Aerial crown-view tile of a tropical tree (Barro Colorado Island, Panama), acquired 20240611:
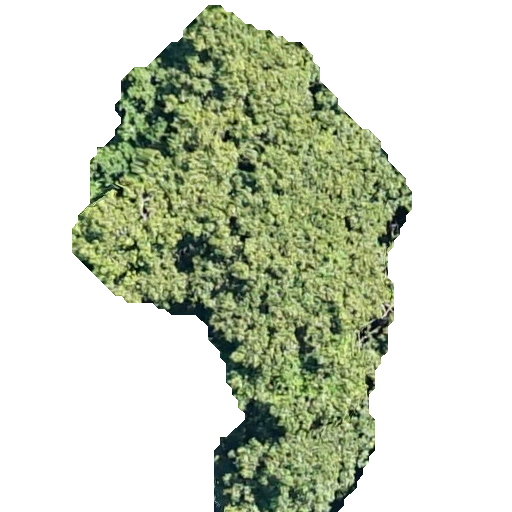
Species: Apeiba membranacea
GBIF accepted scientific name: Apeiba membranacea
Crown area: 165.976 m²